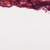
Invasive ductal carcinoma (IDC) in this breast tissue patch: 0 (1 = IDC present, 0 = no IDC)